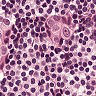
Metastatic tissue present: yes